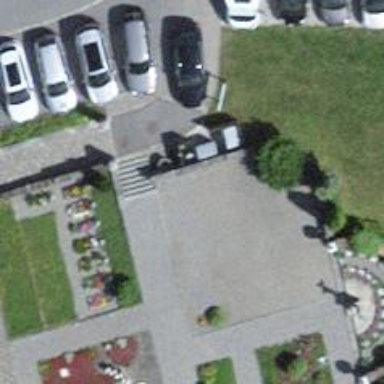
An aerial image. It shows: Fountain.